【题型】选择题　【知识点】解析几何　【难度】medium
\textbf{变式1} 古希腊数学家阿波罗尼奥斯用不同的平面截同一圆锥，得到了圆锥曲线，其中的一种如图所示. 用过$M$点且垂直于圆锥底面的平面截两个全等的对顶圆锥得到双曲线的一部分，已知高$PO=2$，底面圆的半径为$4$，$M$为母线$PB$的中点，平面与底面的交线$EF \perp AB$，则双曲线的两条渐近线所成角的余弦值为（ ）.

% 题目与选项间的间距
\vspace{0.5cm}

% 选项部分
A. $\dfrac{5}{6}$ \quad
B. $\dfrac{4}{5}$ \quad
C. $\dfrac{3}{4}$ \quad
D. $\dfrac{3}{5}$
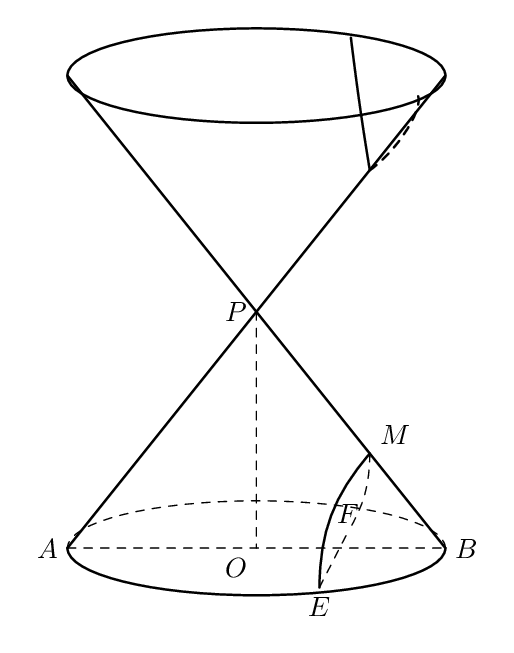
【解答】

\textbf{【答案】} D

\vspace{0.3cm}

\textbf{【分析】}
令双曲线为$\dfrac{y^2}{a^2} - \dfrac{x^2}{b^2} = 1$，根据已知建立合适坐标系，并求出双曲线参数，进而得到渐近线方程，利用二倍角正切公式求得夹角正切$\tan\theta = \dfrac{4}{3}$，即可得其余弦值。

\vspace{0.3cm}

\textbf{【详解】}
如下图建系，令双曲线为$\dfrac{y^2}{a^2} - \dfrac{x^2}{b^2} = 1$，且$|OP| = 2$，则$y_M = -1$，$a = 1$。

如图，$|OH| = 2$，$|OE| = 4$，则$|HE| = |HF| = 2\sqrt{3}$，故$F(2\sqrt{3}, -2)$。

将$F$代入${y^2} - \dfrac{x^2}{b^2} = 1$，得$4 - \dfrac{12}{b^2} = 1$，可得$b^2 = 4$，故渐近线为$y = \pm \dfrac{1}{2}x$。

若它们的夹角为$\theta$，且$\tan\dfrac{\theta}{2} = \dfrac{1}{2}$，则
\[
\tan\theta = \dfrac{2\tan\dfrac{\theta}{2}}{1 - \tan^2\dfrac{\theta}{2}} = \dfrac{4}{3},
\]
故$\cos\theta = \dfrac{3}{5}$。

\vspace{0.5cm}

\begin{center}
% 此处可插入图片，若不需要可删除
% \includegraphics[width=0.8\textwidth]{conic_figure.png}
\end{center}

\vspace{0.3cm}

故选：D

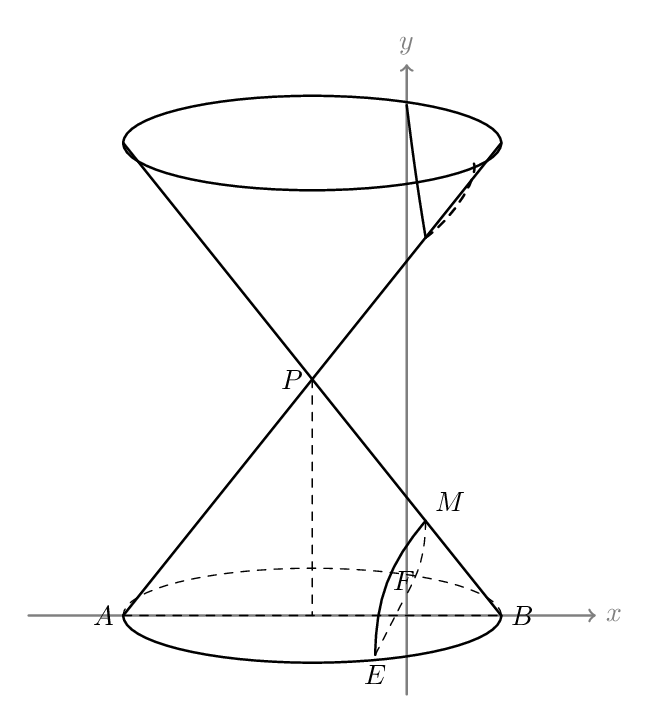
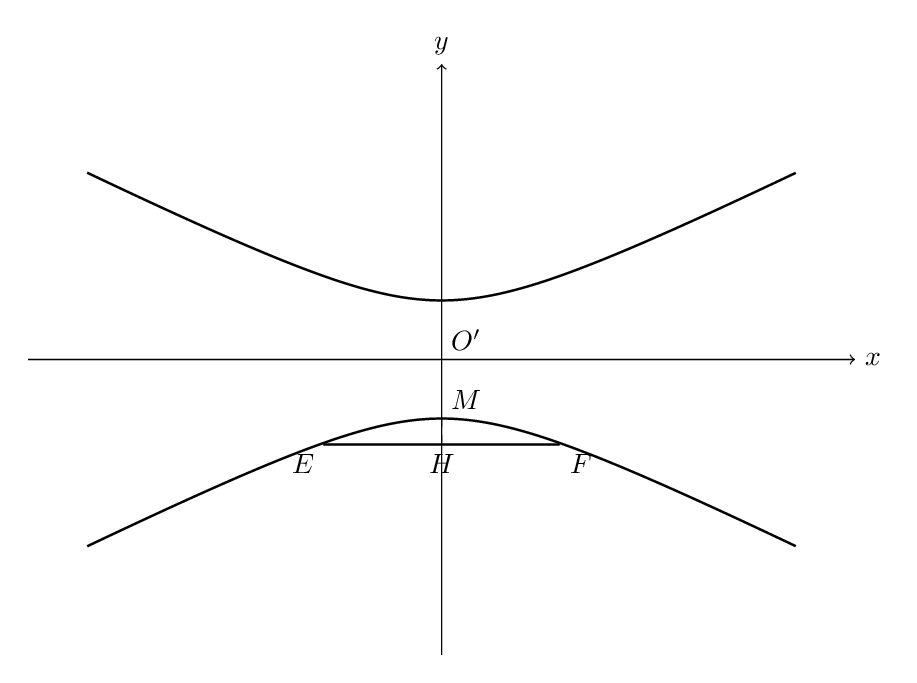
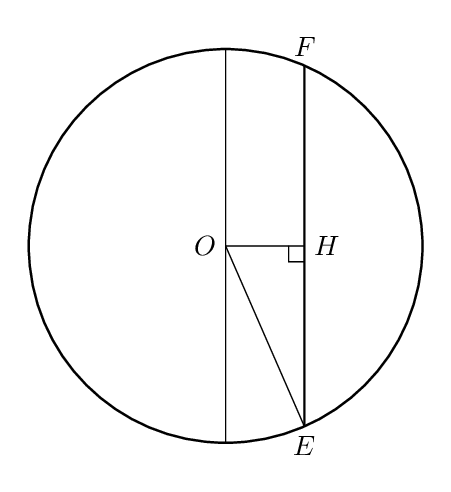